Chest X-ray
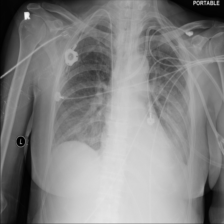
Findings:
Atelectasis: negative
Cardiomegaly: negative
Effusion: negative
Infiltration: negative
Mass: negative
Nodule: negative
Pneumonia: negative
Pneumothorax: negative
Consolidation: negative
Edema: negative
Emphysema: negative
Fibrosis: negative
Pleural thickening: negative
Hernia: negative